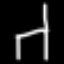
Label: chair